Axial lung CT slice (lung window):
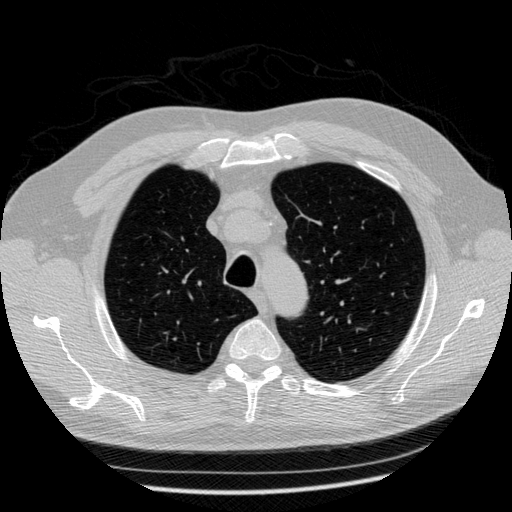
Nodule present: no